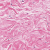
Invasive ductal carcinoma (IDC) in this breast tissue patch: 0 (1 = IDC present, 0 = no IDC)